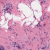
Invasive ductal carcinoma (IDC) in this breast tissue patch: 1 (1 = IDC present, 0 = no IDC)